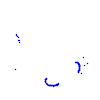
Particle: proton